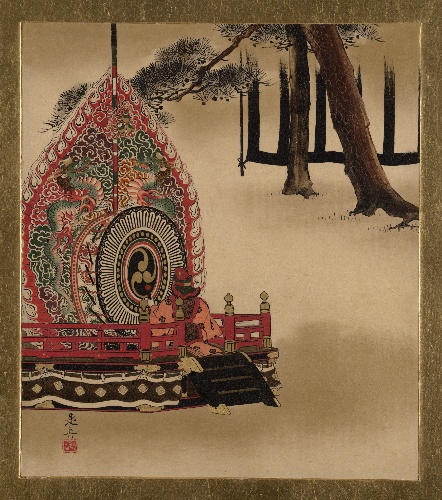
Artist: Shibata Zeshin
Artist bio: Japanese, 1807–1891
Date: 1882
Object type: Painting
Classification: Paintings
Medium: Lacquer on paper
Culture: Japan
Period: Meiji period (1868–1912)
Dimensions: 7 1/2 x 6 1/2 in. (19.1 x 16.5 cm)
Department: Asian Art
Credit line: The Howard Mansfield Collection, Purchase, Rogers Fund, 1936
Accession year: 1936
Repository: Metropolitan Museum of Art, New York, NY
Tags: Drums|Dragons|Trees